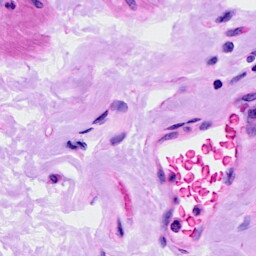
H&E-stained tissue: Ovarian